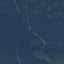
Land use / land cover: Forest